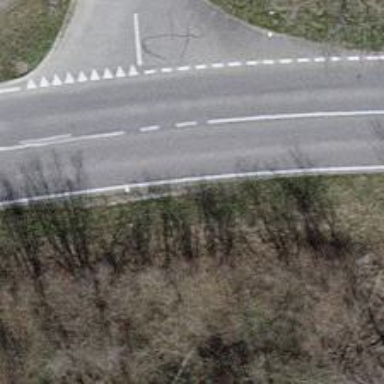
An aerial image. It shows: Unclassified road with asphalt surface.